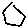
Label: hexagon